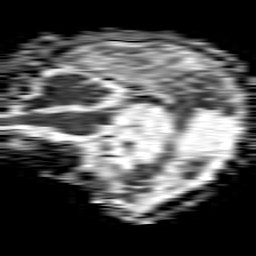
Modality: ADC
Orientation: sagittal
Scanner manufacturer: philips
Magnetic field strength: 1.5 T
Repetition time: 4.6 s
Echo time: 0.08631 s